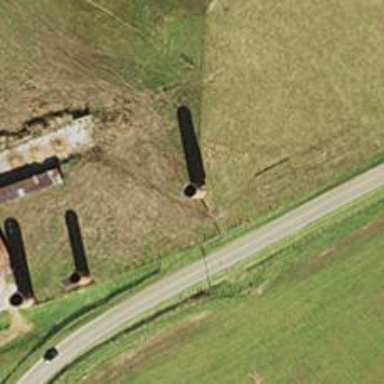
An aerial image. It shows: Silo building.